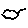
Label: cloud